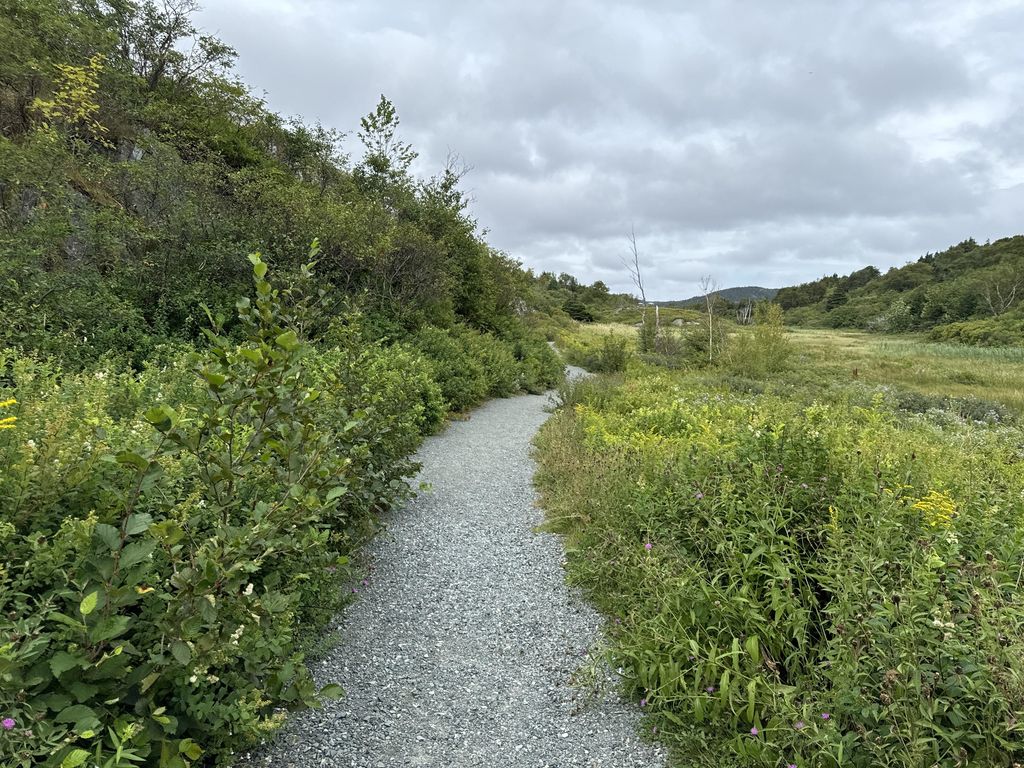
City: st_johns